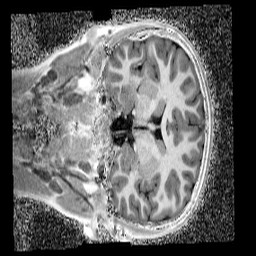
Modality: UNIT1_denoised
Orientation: coronal
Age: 12
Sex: male
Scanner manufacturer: siemens
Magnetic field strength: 3 T
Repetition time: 4 s
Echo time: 0.00299 s